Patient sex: M
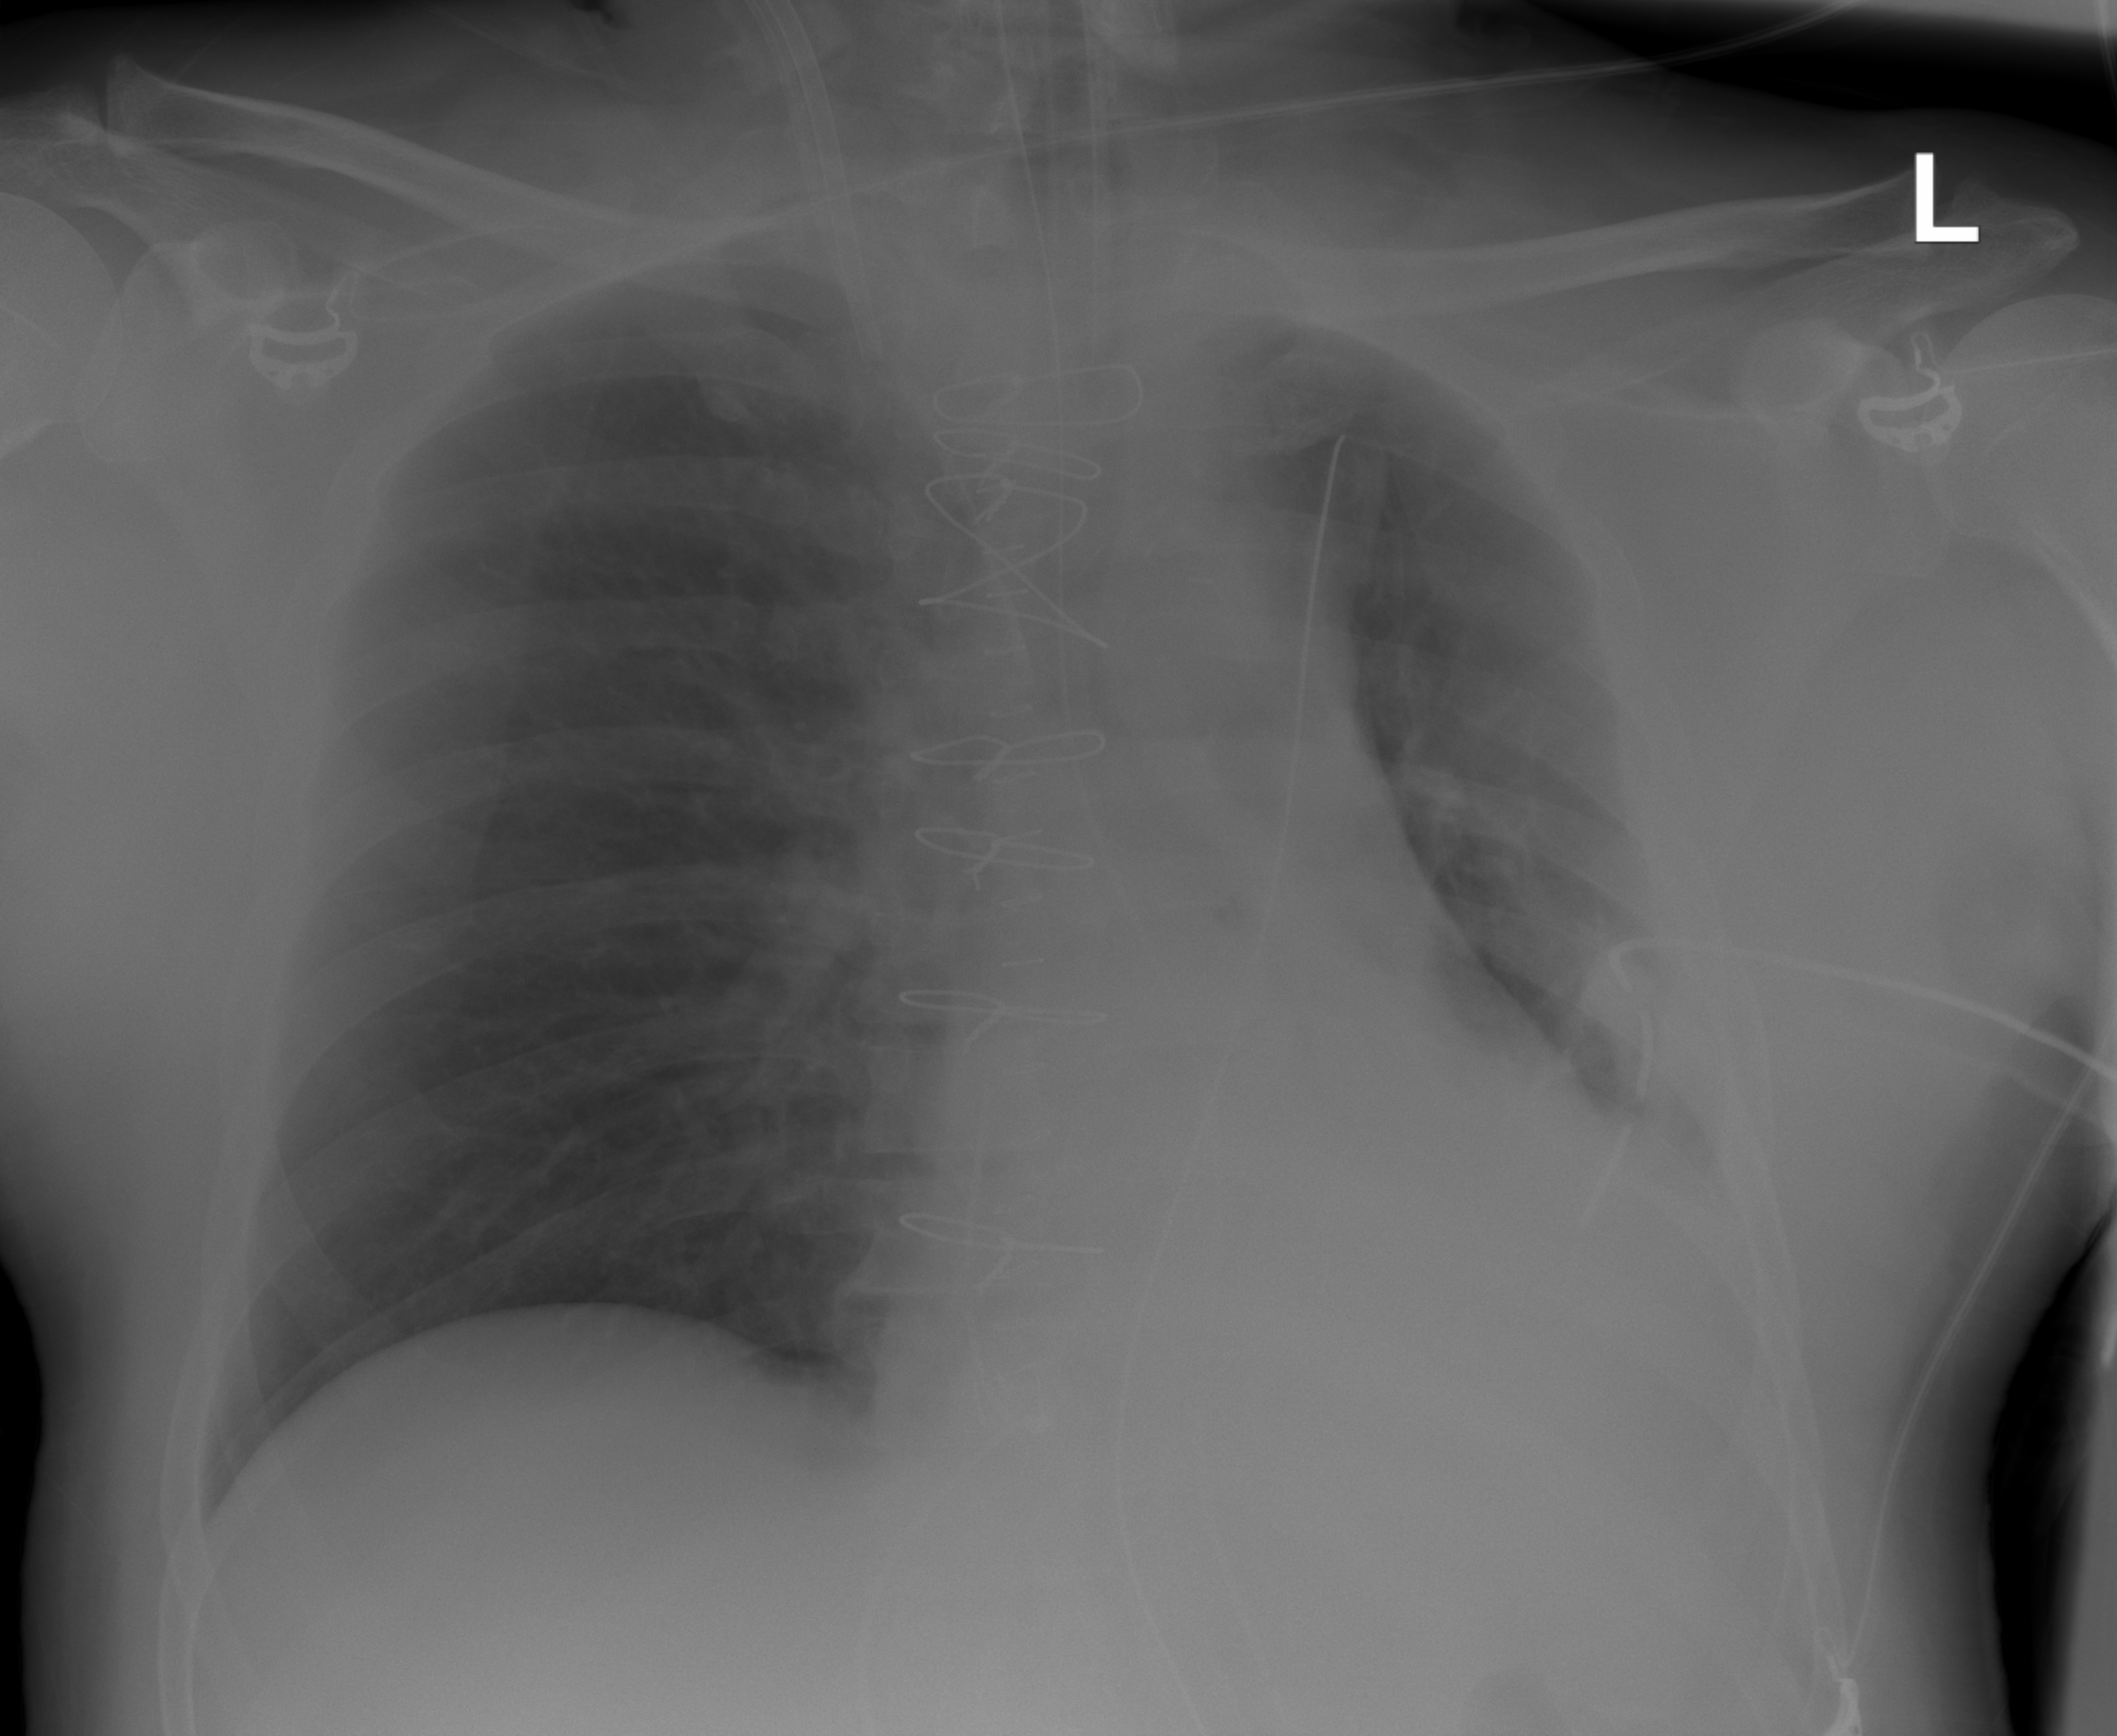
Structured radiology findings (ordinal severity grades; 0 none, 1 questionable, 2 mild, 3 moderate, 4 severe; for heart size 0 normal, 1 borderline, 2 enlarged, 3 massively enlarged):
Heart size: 0
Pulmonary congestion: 0
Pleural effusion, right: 0
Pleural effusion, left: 0
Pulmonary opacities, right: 0
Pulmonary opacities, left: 0
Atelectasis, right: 0
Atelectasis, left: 2